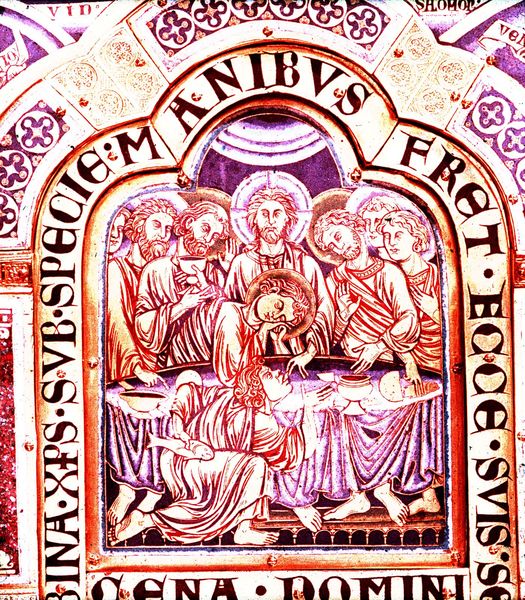
Titel: Klosterneuburger Altar
Künstler: Nikolaus von Verdun
Standort: Klosterneuburg, Augustinerchorherren-Stiftskirche Unserer Lieben Frau (EU - D)
Schlagwörter: blau, fenster, finger, glas, licht, männer, tisch, rot, tuch, ornament, bärte, johannes, schale, stein, teller, hände, tischdecke, kelch, gotik, schalen, füße, schrift, bogen, lila, essen, wein, inschrift, ornamente, brot, pink, text, fisch, heiligenschein, kreuze, glasfenster, christus, jesus, mittelalter, hostie, heilige, abendmahl, jünger, wandbild, jerusalem, kelche, fische, latein, lateinisch, umschrift, kirchenfenster, freske, apostel, judas, teilen, vermehrung, aremäisch